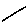
Label: line